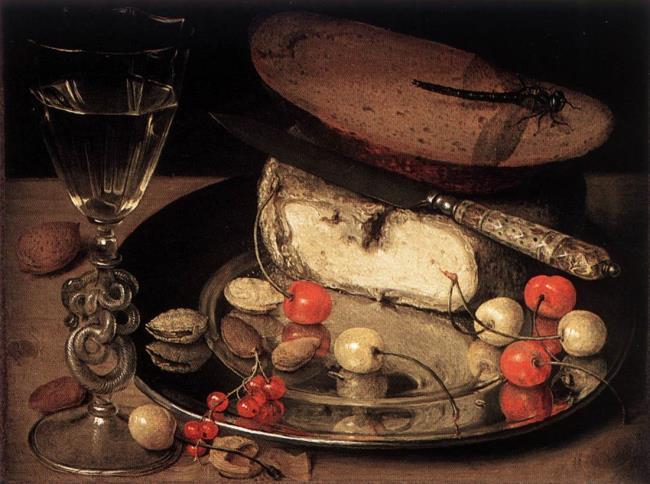
Title: Stilleven met kersen
Artist: Georg Flegel
Earliest date: 1635
Latest date: 1635
Genre: painting
Keywords: still life, façon de Venise, plate (general, dish), currant, almond, wine, dragonfly, bread, cheese, knife, on a wooden tray or table, pewter (metalwork)